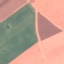
Land use / land cover: AnnualCrop